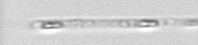
Label: Leptocylindrus